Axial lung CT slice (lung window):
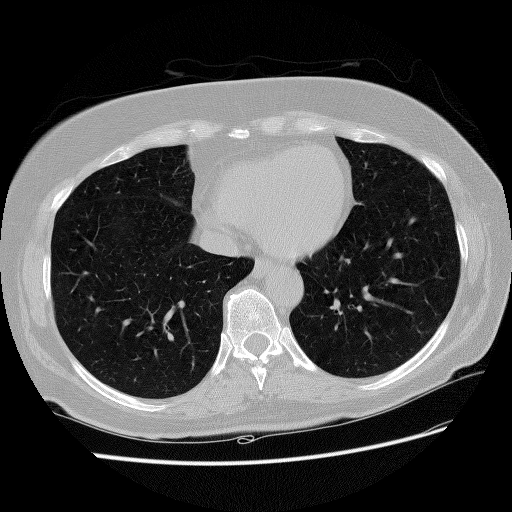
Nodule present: no